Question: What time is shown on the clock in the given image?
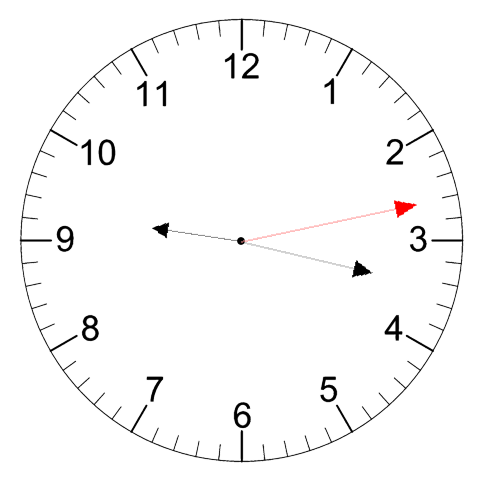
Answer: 09:17:13